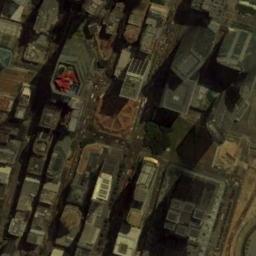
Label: commercial_area